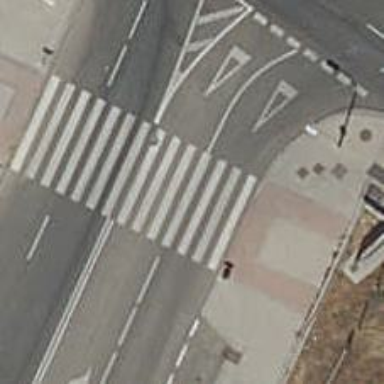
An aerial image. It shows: Uncontrolled footway crossing with markings.